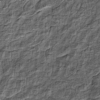
Label: not_dusty